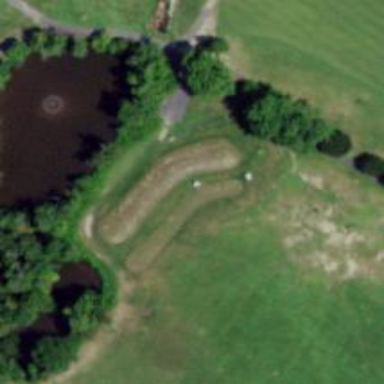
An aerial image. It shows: Grass area designated as golf tee.